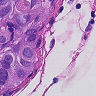
Metastatic tissue present: yes